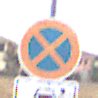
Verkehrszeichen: AbsolutesHalteverbot
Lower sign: MehrspurigeFahrzeugeFrei11
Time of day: Midday
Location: Outdoor (Suburban)
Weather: Overcast
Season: NotSpecified
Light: Natural